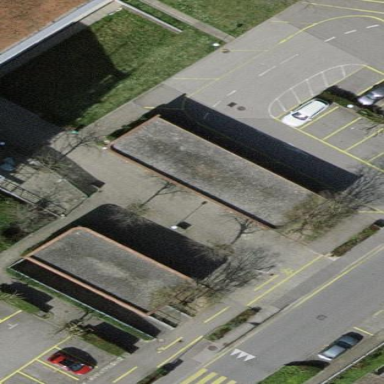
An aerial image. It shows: Bicycle parking facility.